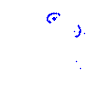
Particle: proton